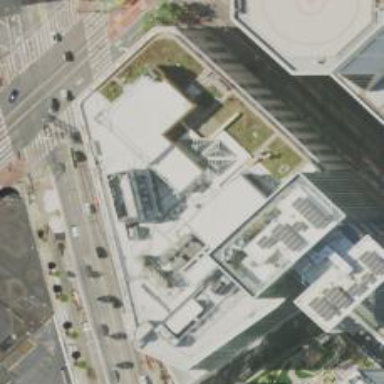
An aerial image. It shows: Public building.